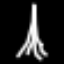
Label: The Eiffel Tower